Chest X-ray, PA view. Patient: 54 years old, sex M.
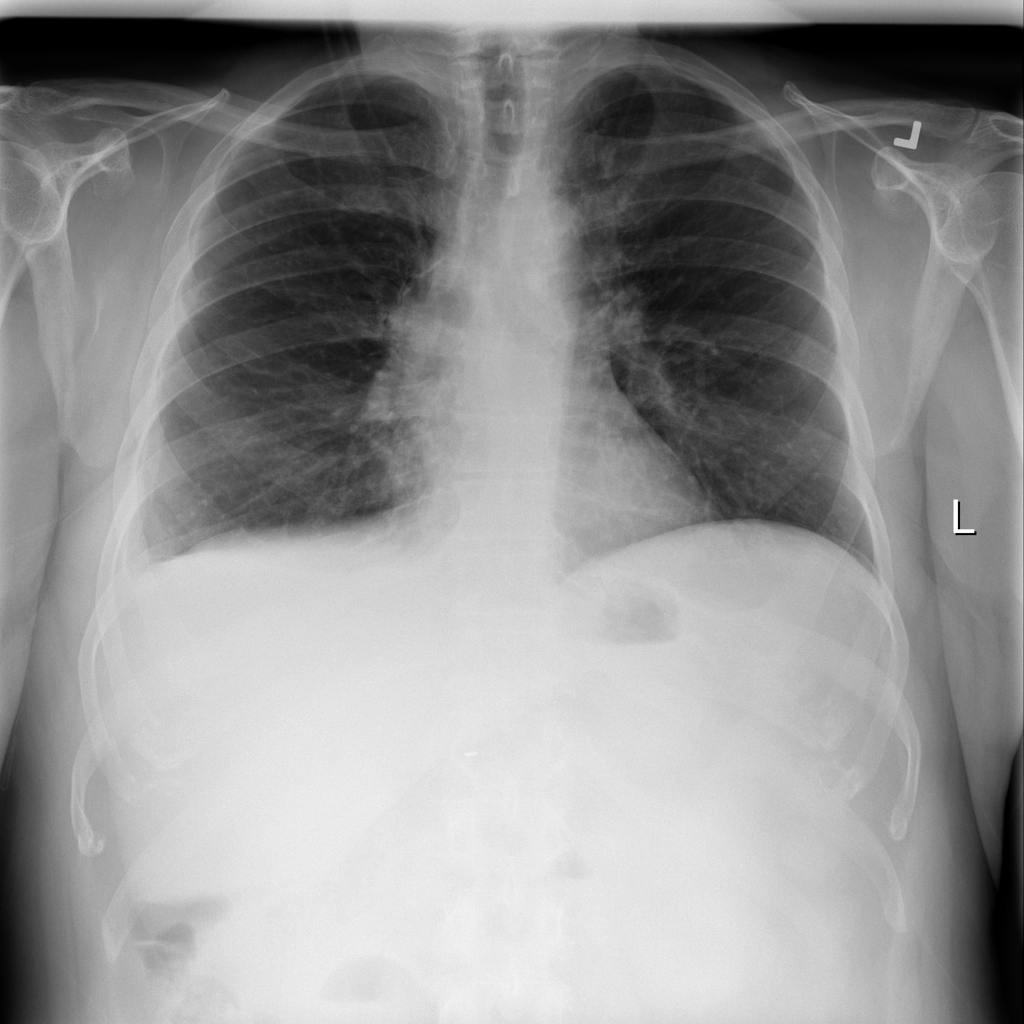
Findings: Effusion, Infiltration